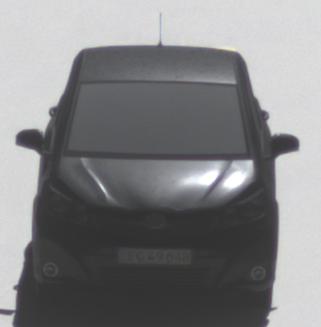
Make: Toyota
Model: Yaris 1.0
Detailed model: Yaris (XP9)
Model produced from: 2009/01
Model produced until: 2010/10
Doors: 3
Color: black
Road condition: dry road
Daytime: midday
Contrast: high contrast